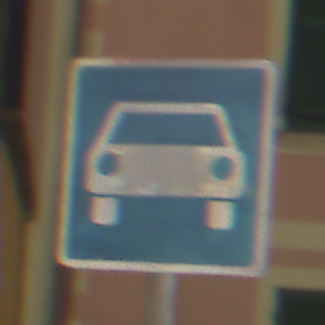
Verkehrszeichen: Kraftfahrstrasse
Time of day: Night
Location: Outdoor (Urban)
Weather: PartlyCloudy
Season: NotSpecified
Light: Artificial